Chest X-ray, AP view. Patient: 51 years old, sex F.
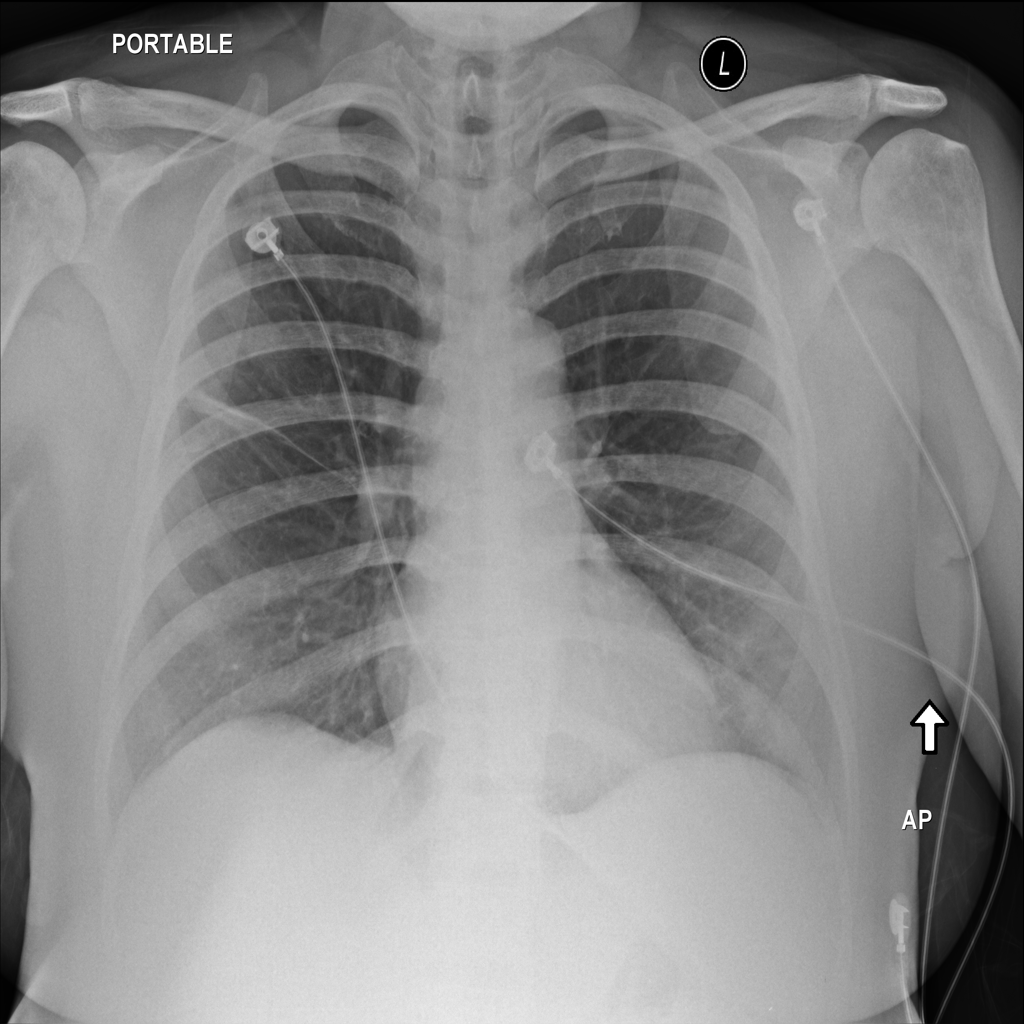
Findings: No Finding